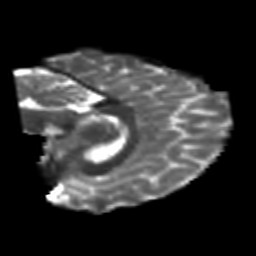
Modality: T2w
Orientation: sagittal
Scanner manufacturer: siemens
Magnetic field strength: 3 T
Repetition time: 6.8 s
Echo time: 0.093 s